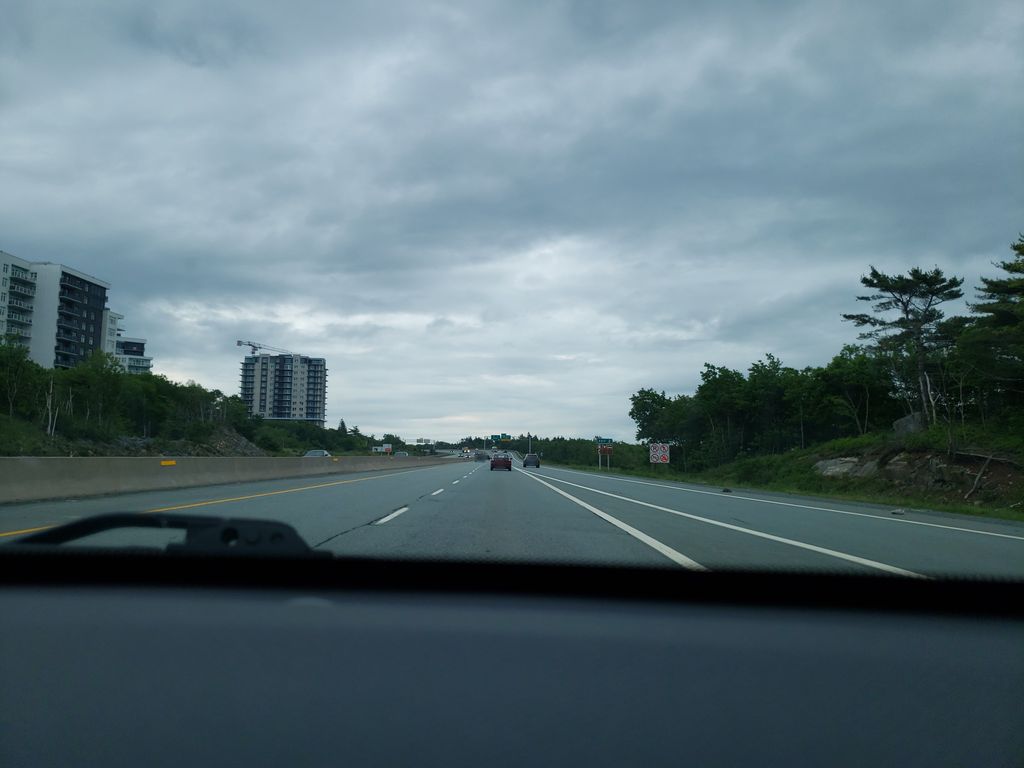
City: halifax